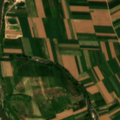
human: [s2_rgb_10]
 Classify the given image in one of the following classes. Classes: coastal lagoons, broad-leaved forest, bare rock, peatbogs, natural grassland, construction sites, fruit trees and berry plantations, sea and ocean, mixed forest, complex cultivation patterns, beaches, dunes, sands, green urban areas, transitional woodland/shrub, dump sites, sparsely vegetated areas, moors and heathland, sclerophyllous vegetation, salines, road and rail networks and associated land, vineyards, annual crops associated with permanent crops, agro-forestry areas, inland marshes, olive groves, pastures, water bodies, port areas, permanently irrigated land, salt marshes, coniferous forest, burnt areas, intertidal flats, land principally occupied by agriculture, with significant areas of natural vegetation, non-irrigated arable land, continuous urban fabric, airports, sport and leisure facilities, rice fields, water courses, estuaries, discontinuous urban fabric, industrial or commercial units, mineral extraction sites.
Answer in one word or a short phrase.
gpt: non-irrigated arable land, pastures, land principally occupied by agriculture, with significant areas of natural vegetation, water courses